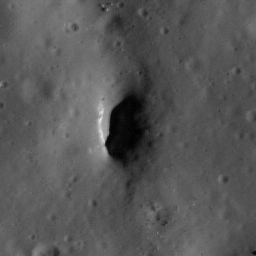
Pit: Copernicus 17a
Host crater: Copernicus
Host type: impact_melt
Lunar coordinates: latitude 10.24, longitude 339.601